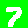
Digit: 7